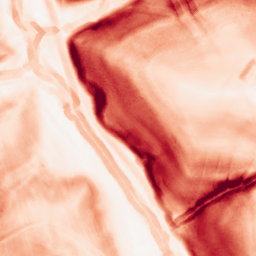
Category: morphological
Decomposition family: morphological_gradient
Decomposition parameters: size: 5
shape: diamond
Upsampling method: bspline
Upsampling parameters: scale: 4
Upsampling scale: 4